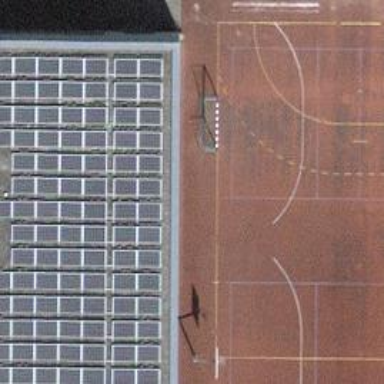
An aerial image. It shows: Solar power generator using photovoltaic method with solar photovoltaic panel types.